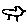
Label: bird